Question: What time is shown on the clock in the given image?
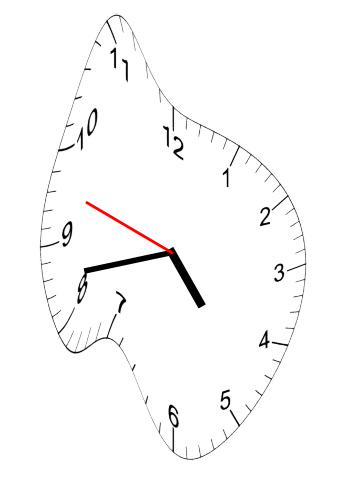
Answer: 04:42:48